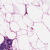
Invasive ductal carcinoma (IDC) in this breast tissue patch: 0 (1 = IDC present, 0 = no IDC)